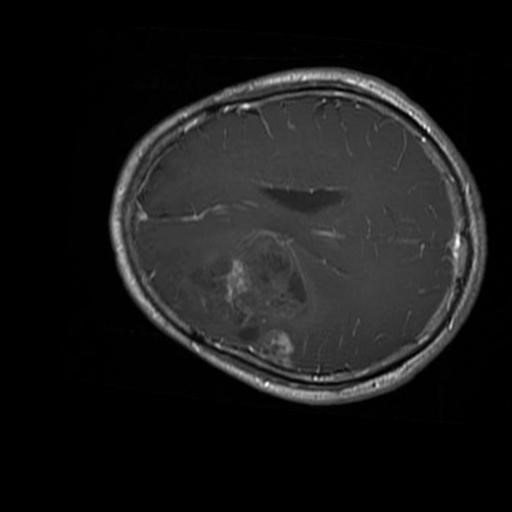
Label: brain_glioma